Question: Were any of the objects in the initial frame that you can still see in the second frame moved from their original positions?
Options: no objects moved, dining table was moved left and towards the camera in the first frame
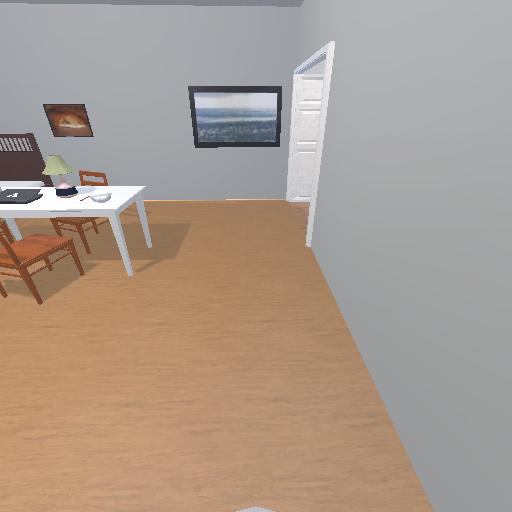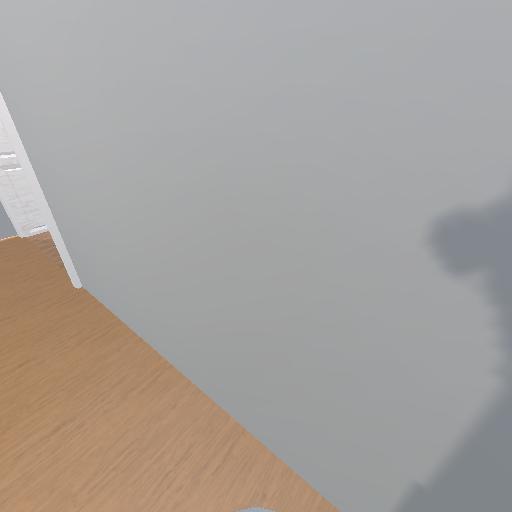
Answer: no objects moved